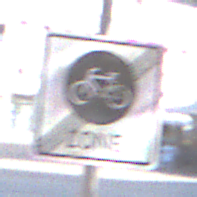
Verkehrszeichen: EndeFahrradzone
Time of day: MorningAfternoon
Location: Outdoor (Urban)
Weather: Clear
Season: NotSpecified
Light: Natural